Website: home-depot
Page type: customer-info-address
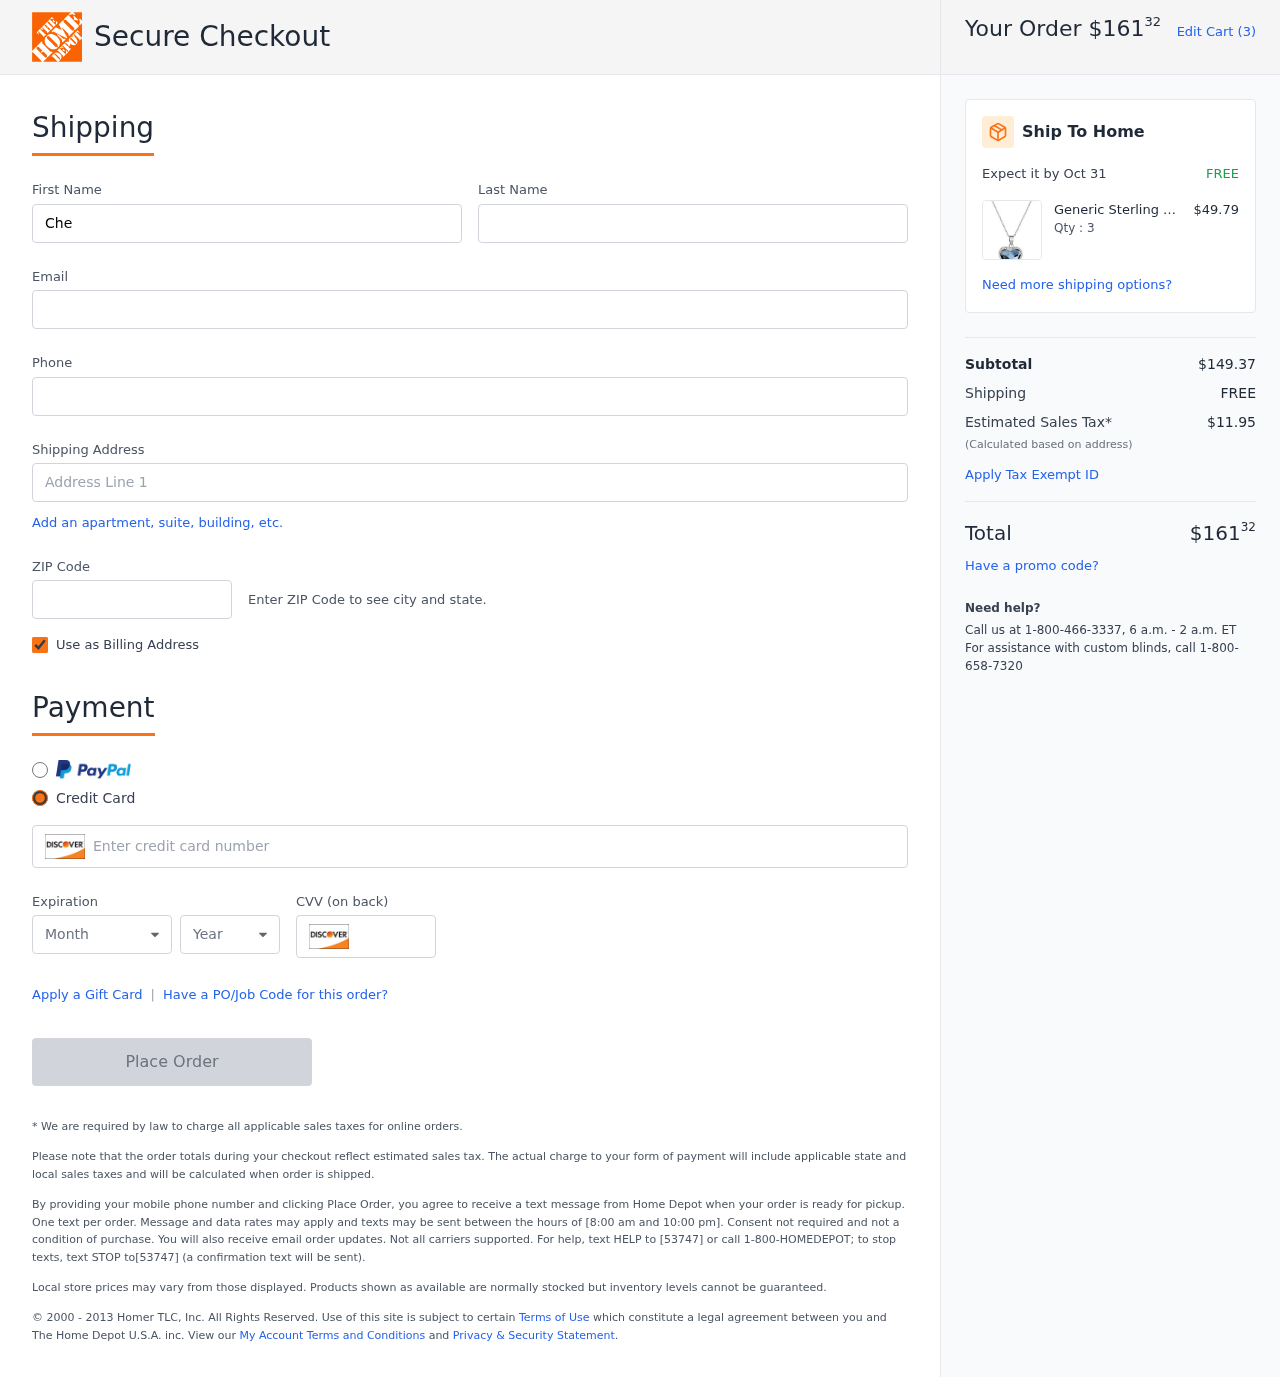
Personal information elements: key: PII_CARD_CVV
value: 754
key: PII_CARD_EXPIRY_MONTH
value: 08
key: PII_CARD_EXPIRY_YEAR
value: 26
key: PII_CARD_NUMBER
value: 6011 2425 6899 7359
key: PII_EMAIL
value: chelsea_phillips@hotmail.com
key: PII_FIRSTNAME
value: Chelsea
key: PII_LASTNAME
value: Phillips
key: PII_PHONE
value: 5625700208
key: PII_POSTCODE
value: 47885
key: PII_STREET
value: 93374 Lauren Extension Suite 186
Product elements: key: PRODUCT1_BRAND
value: Generic
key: PRODUCT1_NAME
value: Sterling Silver Two Tone Heart Pendant Necklace 18 inch Made with Swarovski Elements, Sterling Silve
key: PRODUCT1_PRICE
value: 49.79
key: PRODUCT1_QUANTITY
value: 3
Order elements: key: ORDER_TOTAL
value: $16132
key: ORDER_NUM_ITEMS
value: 3
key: ORDER_DELIVERY_DATE
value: Oct 31
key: ORDER_SUBTOTAL
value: $149.37
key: ORDER_SHIPPING_COST
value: FREE
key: ORDER_TAX
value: $11.95